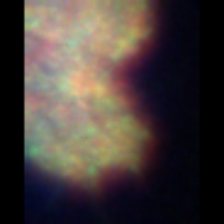
Taxon: Unknown_detritus
Group: Unknown